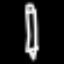
Label: pencil